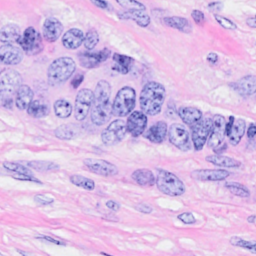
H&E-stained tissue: Breast